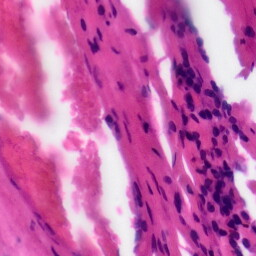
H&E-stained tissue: Tonsil